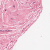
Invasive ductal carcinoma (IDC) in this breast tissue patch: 0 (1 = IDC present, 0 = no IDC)